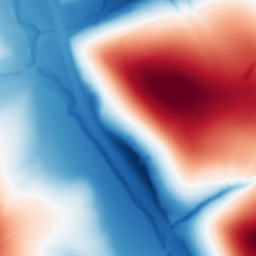
Category: multiscale
Decomposition family: dog
Decomposition parameters: sigma_low: 1
sigma_high: 100
Upsampling method: quadratic
Upsampling parameters: scale: 2
Upsampling scale: 2